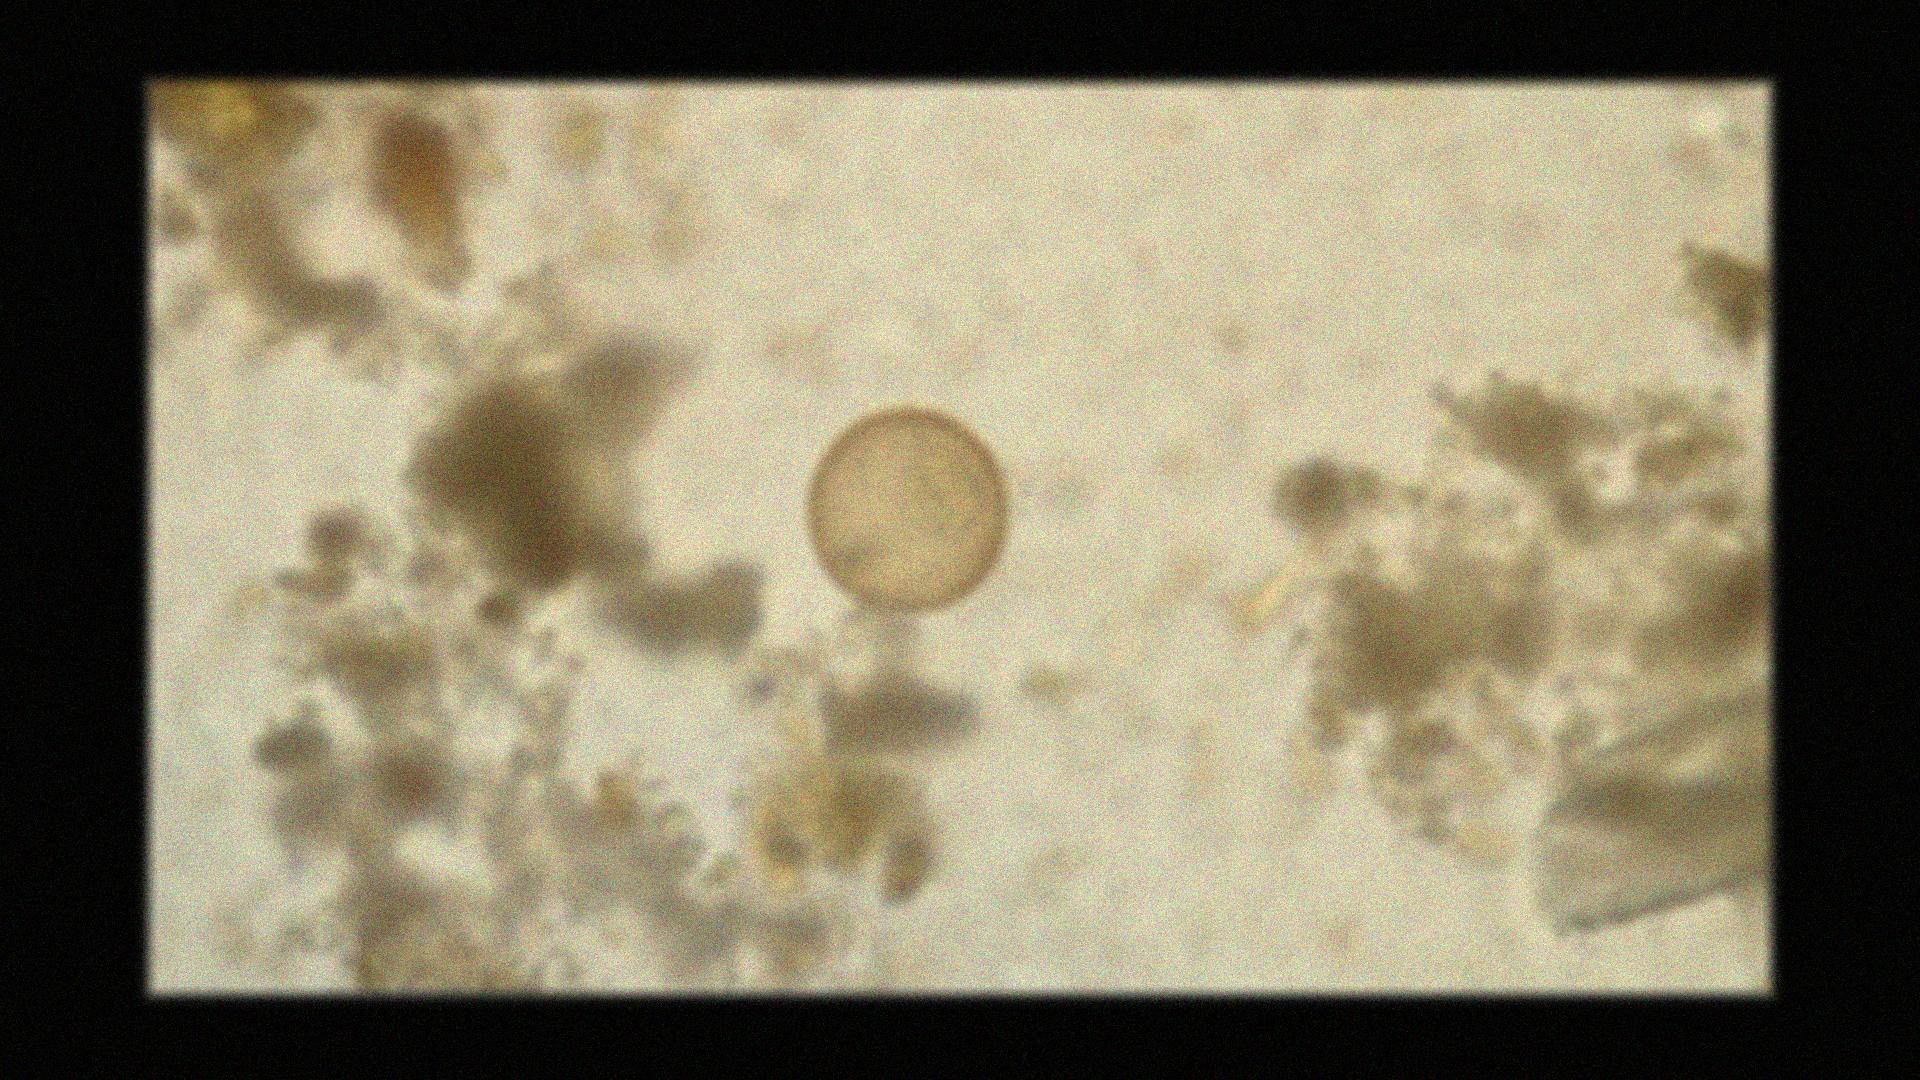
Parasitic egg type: Hymenolepis diminuta